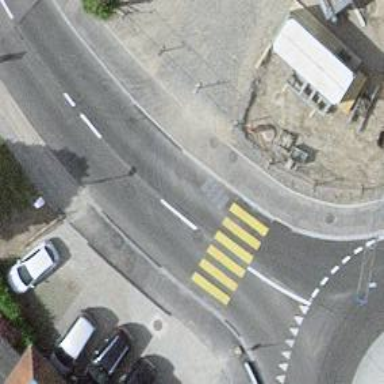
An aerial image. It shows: Uncontrolled crossing on the road.